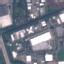
Land use / land cover class: Industrial